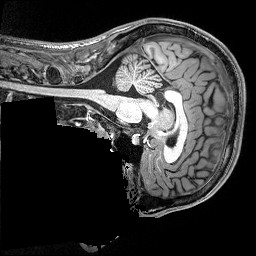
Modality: T1w
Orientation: sagittal
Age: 19
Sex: male